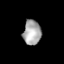
Tissue: lung
Cell type: Others
Senescence score: 0.2096
Nuclear area (px): 433
Mean DAPI intensity: 168.924